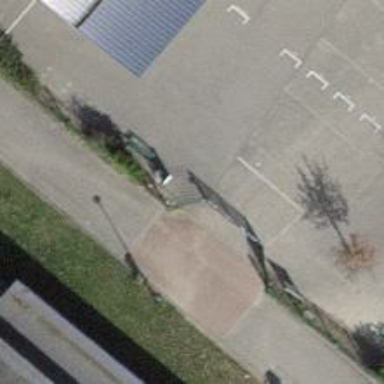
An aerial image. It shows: Gate.